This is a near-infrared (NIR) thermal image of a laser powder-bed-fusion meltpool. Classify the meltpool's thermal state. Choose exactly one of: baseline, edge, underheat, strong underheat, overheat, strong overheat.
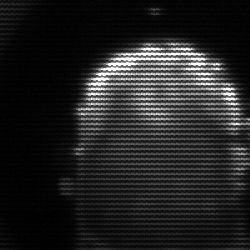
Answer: baseline